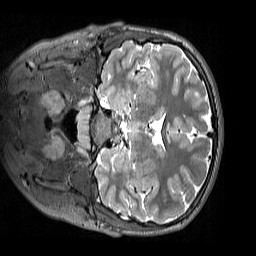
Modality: T2w
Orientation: coronal
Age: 10
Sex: male
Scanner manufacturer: siemens
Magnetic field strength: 3 T
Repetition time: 3.2 s
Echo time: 0.408 s